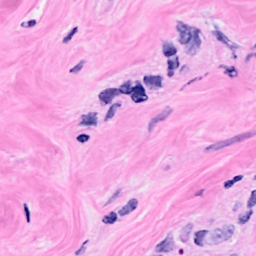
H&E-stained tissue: Breast